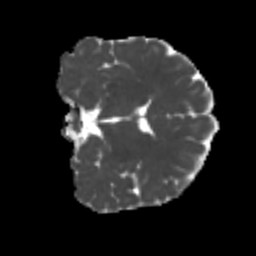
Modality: MD
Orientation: coronal
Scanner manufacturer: siemens
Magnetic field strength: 3 T
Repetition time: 4 s
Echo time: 0.0594 s